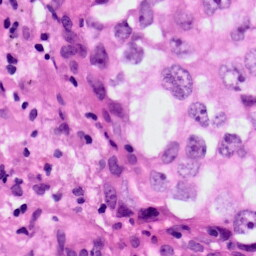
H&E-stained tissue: Lung